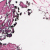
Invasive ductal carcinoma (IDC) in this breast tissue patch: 0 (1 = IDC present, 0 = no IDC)